Question: I have 3 versions of Java installed on my system: 6, 7, and 8... I am required to have JRE6 available for a product my company develops, so I cannot get rid of it... But despite copying my Eclipse install to a new folder for another project I need to work on and removing JRE6 from this version alltogether, I still cannot get it to work.

How can I get the google plugin for Eclipse to work in my scenario?
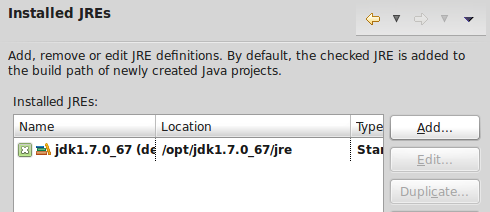
Answer: If you have created a shortcut to start eclipse, you can add a parameter to tell it to use the jre of your choice like this -
'''
C:\eclipse\eclipse.exe -vm "C:\Programs\jdk\jdk1.7.0_55in\javaw.exe"
'''
I have used "javaw" executable from a jdk installation, but you may point to the same executable within a JRE installation as well.
This will resolve the error.